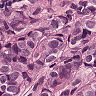
Metastatic tissue present: yes